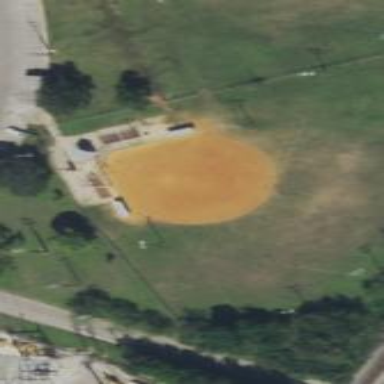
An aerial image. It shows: Baseball pitch for leisure land.